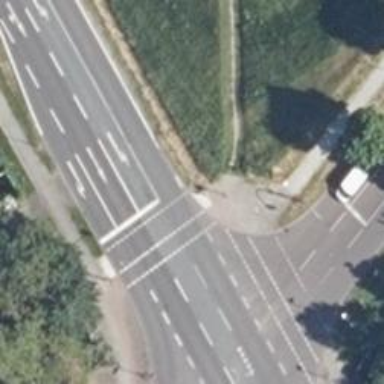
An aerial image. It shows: Road crossing with traffic signals.